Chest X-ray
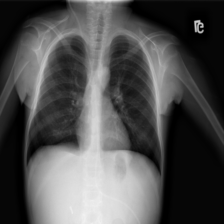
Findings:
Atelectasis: negative
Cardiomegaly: negative
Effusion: negative
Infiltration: negative
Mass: negative
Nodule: negative
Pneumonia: negative
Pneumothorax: negative
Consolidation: negative
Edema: negative
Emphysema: negative
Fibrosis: negative
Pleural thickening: negative
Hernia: negative